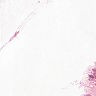
Metastatic tissue present: no